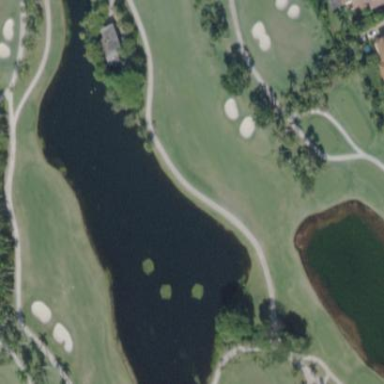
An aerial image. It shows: Water hazard on golf course. The hazard is natural water feature.